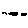
Label: bird